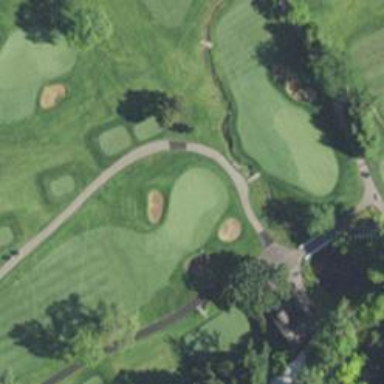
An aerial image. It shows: Footway that doubles as golf path.